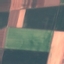
Land use / land cover: AnnualCrop